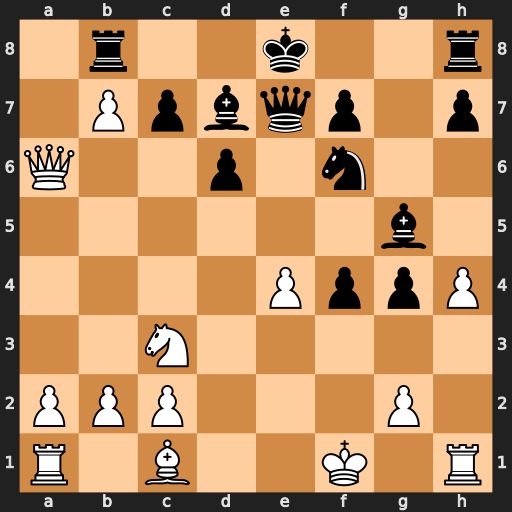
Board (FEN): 1r2k2r/1Ppbqp1p/Q2p1n2/6b1/4PppP/2N5/PPP3P1/R1B2K1R
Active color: w
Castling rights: k
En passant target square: -
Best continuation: hxg5 Nxe4 Bxf4 Nxc3 bxc3